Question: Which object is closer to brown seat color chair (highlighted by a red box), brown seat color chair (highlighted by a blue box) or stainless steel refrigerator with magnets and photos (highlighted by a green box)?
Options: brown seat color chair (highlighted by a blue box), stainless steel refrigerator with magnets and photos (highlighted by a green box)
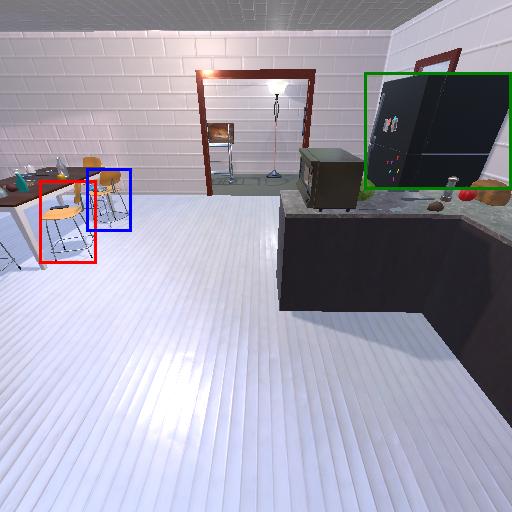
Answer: brown seat color chair (highlighted by a blue box)